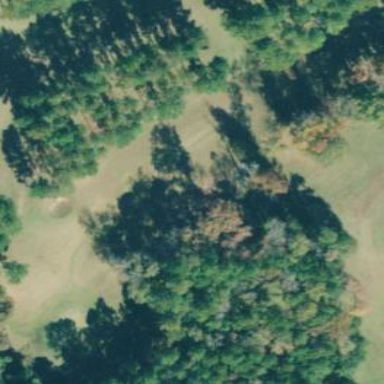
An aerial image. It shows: Golf fairway surrounded by grass.